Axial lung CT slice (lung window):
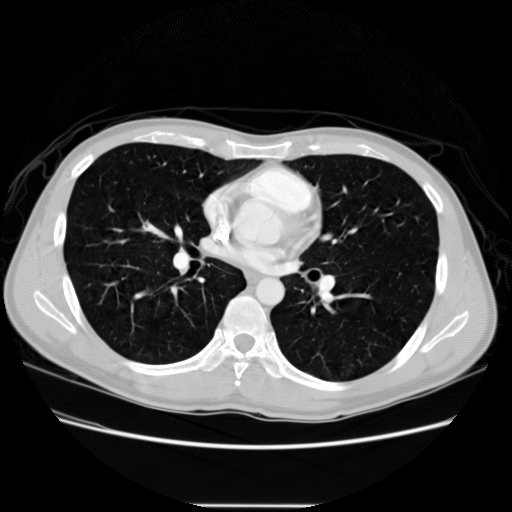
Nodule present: no